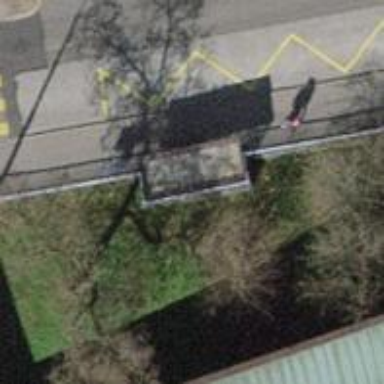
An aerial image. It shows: Brown bench in the vicinity.